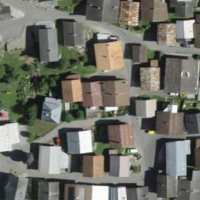
EUNIS habitat code: 54
Species observed at this site:
Pieris napi